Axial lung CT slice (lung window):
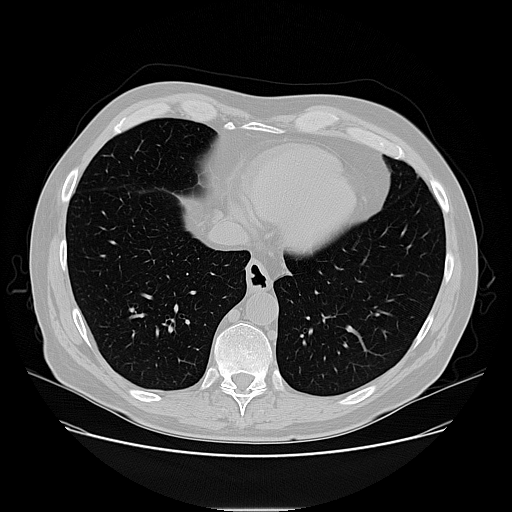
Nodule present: no